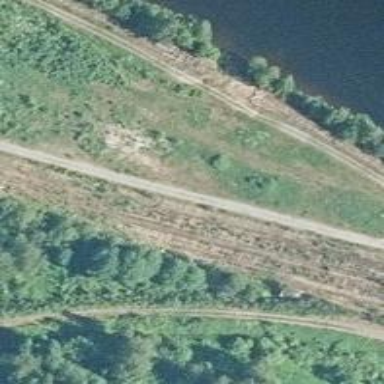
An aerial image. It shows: Abandoned railway.